Question: I'm trying to make it appear as though movement on my '<canvas>' creates motion trails. In order to do this, instead of clearing the canvas between frames I reduce the opacity of the existing content by replacing a 'clearRect' call with something like this:
'''
// Redraw the canvas's contents at lower opacity. The 'copy' blend
// mode keeps only the new content, discarding what was previously
// there. That way we don't have to use a second canvas when copying
// data
ctx.globalCompositeOperation = 'copy';
ctx.globalAlpha = 0.98;
ctx.drawImage(canvas, 0, 0);
ctx.globalAlpha = 1;
ctx.globalCompositeOperation = 'source-over';
'''
However, since setting 'globalAlpha' multiplies alpha values, the alpha values of the trail can approach zero but will never actually reach it. This means that graphics never quite fade, leaving traces like these on the canvas that do not fade even after thousands of frames have passed over several minutes:

To combat this, I've been subtracting alpha values pixel-by-pixel instead of using globalAlpha. Subtraction guarantees that the pixel opacity will reach zero.
'''
// Reduce opacity of each pixel in canvas
const imageData = ctx.getImageData(0, 0, canvas.width, canvas.height);
const data = imageData.data;
// Iterates, hitting only the alpha values of each pixel.
for (let i = 3; i < data.length; i += 4) {
// Use 0 if the result of subtraction would be less than zero.
data[i] = Math.max(data[i] - (0.02 * 255), 0);
}
ctx.putImageData(imageData, 0, 0);
'''
This fixes the problem, but it's extremely slow since I'm manually changing each pixel value and then using the expensive 'putImageData()' method.
Is there a more performant way to subtract, rather than multiplying, the opacity of pixels being drawn on the canvas?
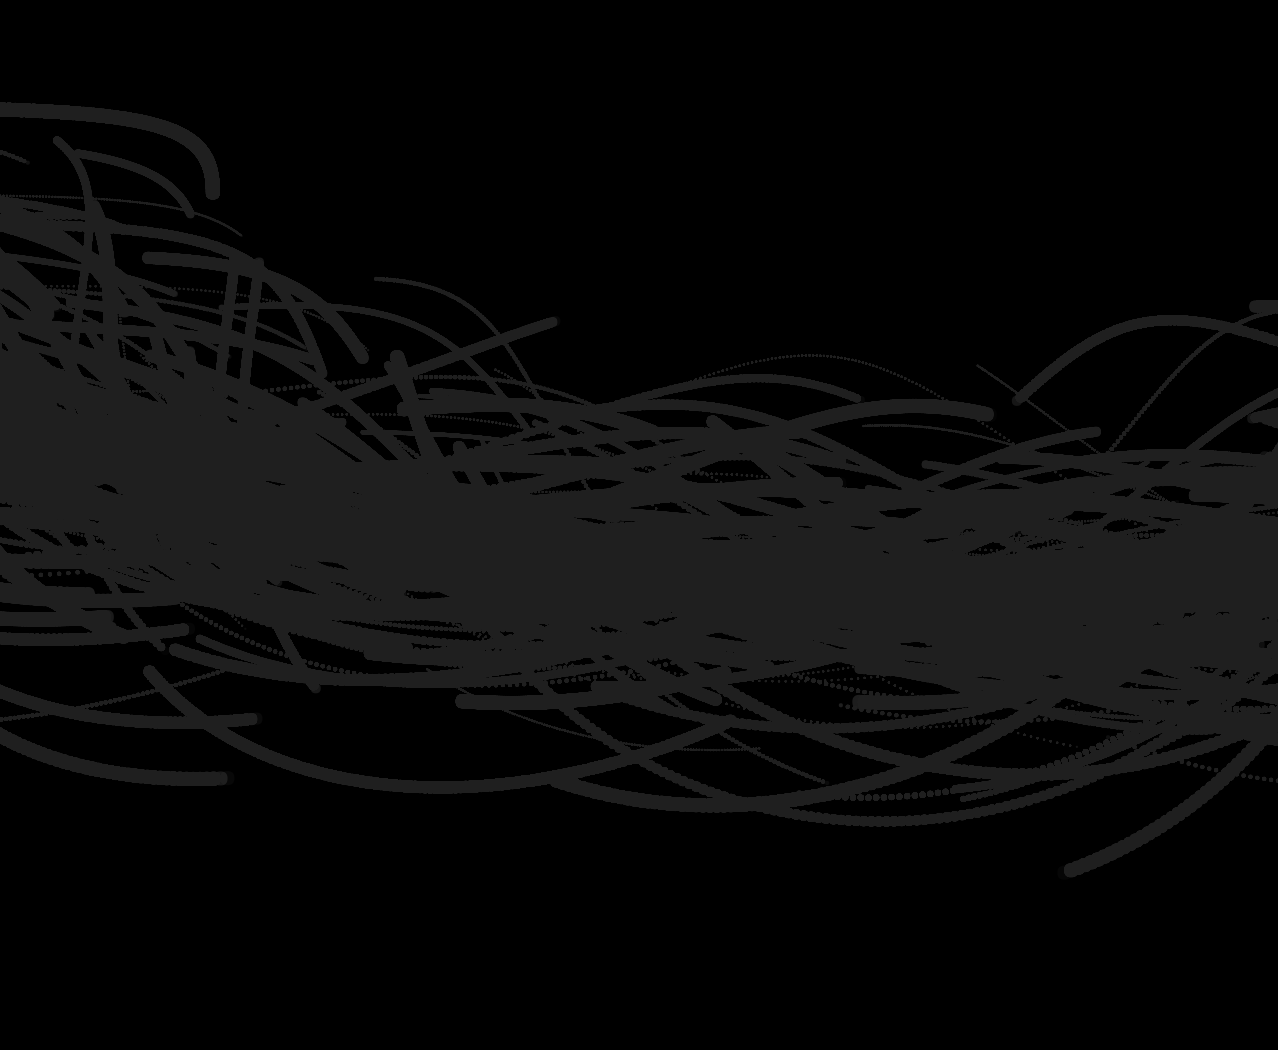
Answer: Unfortunately there is nothing we can do about it except from manually iterating over the pixels to clear low-value alpha pixels like you do already.
The problem is related to <URL>.
There are blending modes such as "luminosity" (and to a certain degree "multiply") which can be used to subtract luma, the problem is it works on the entire surface contrary to composite modes which only works on alpha - there is no equivalent in composite operations. So this won't help here.
There is also a new luma mask via CSS but the problem is that the image source (which in theory could've been manipulated using for example contrast) has to be updated every frame and basically, the performance would be very bad.
## Workaround
One workaround is to use "particles". That is, instead of using a feedback-loop instead log and store the path points, then redraw all logged points every frame. Using a max value and reusing that to set alpha can work fine in many cases.
This simple example is just a proof-of-concept and can be implemented in various ways in regards to perhaps pre-populated arrays, order of drawing, alpha value calculations and so forth. But I think you'll get the idea.
'''
var ctx = c.getContext("2d");
var cx = c.width>>1, cy = c.height>>1, r = c.width>>2, o=c.width>>3;
var particles = [], max = 50;
ctx.fillStyle = "#fff";
(function anim(t) {
var d = t * 0.002, x = cx + r * Math.cos(d), y = cy + r * Math.sin(d);
// store point and trim array when reached max
particles.push({x: x, y: y});
if (particles.length > max) particles.shift();
// clear frame as usual
ctx.clearRect(0,0,c.width,c.height);
// redraw all particles at a log. alpha, except last which is drawn full
for(var i = 0, p, a; p = particles[i++];) {
a = i / max * 0.6;
ctx.globalAlpha = i === max ? 1 : a*a*a;
ctx.fillRect(p.x-o, p.y-o, r, r); // or image etc.
}
requestAnimationFrame(anim);
})();
'''
'''
body {background:#037}
'''
'''
<canvas id=c width=400 height=400></canvas>
'''